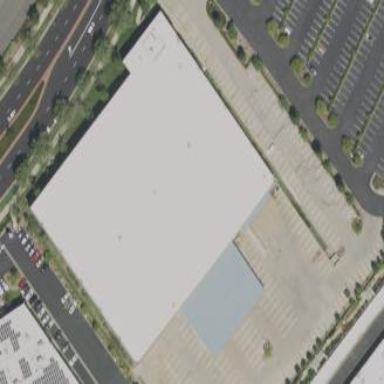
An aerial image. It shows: Warehouse.